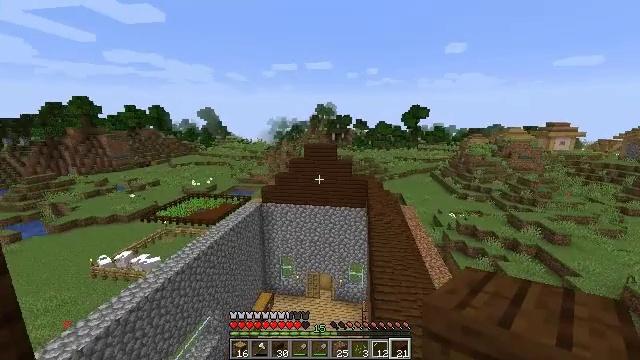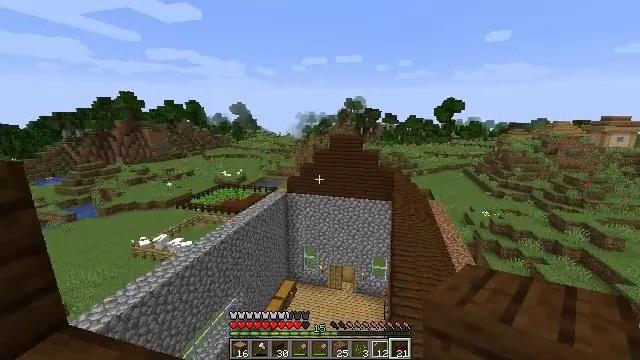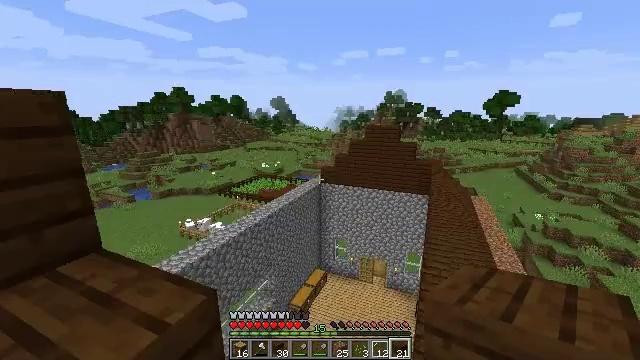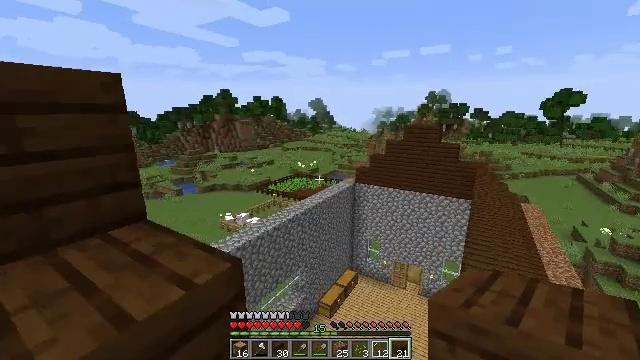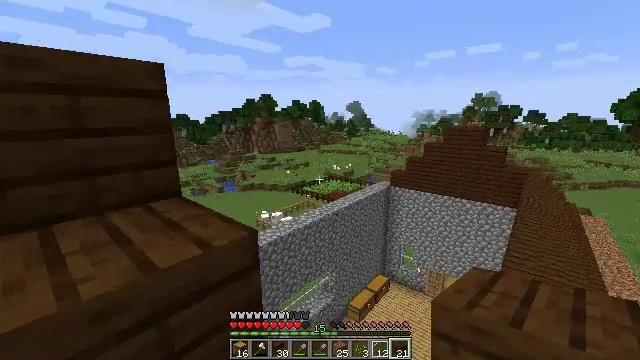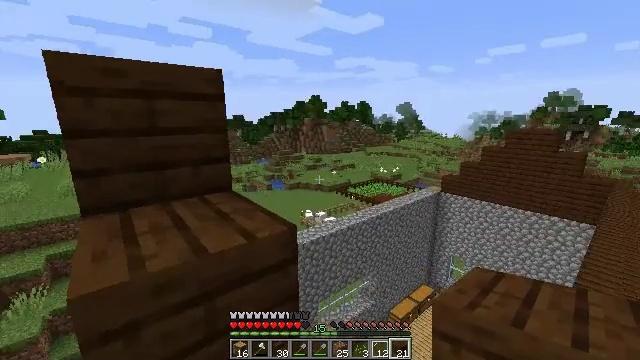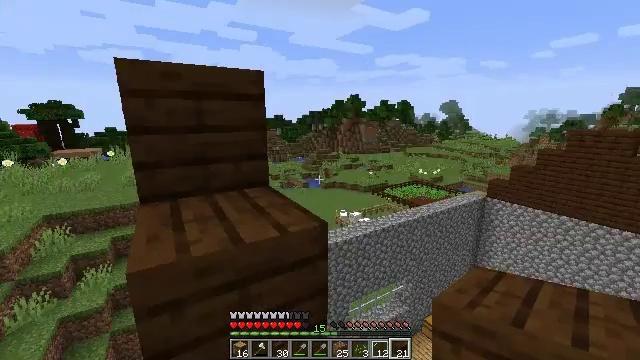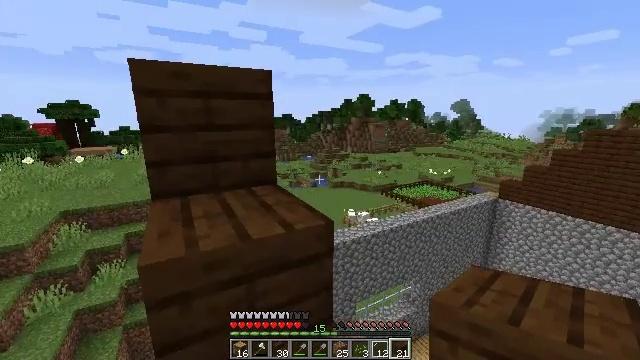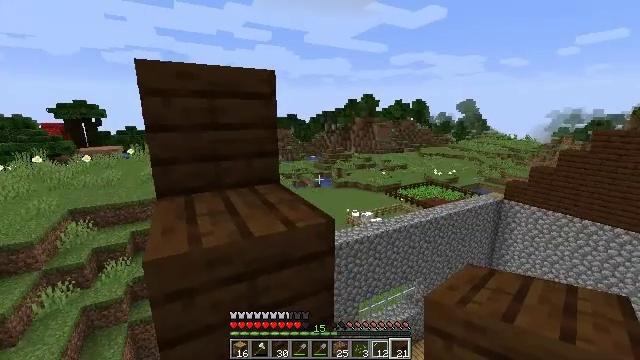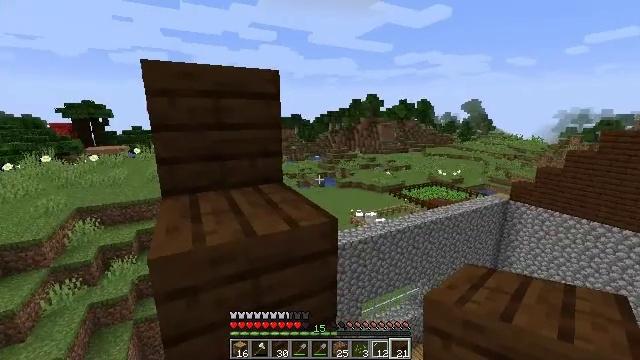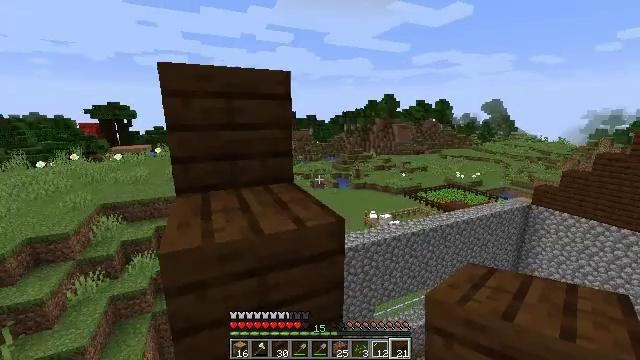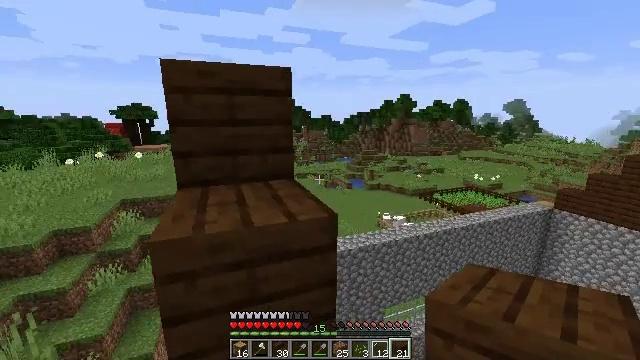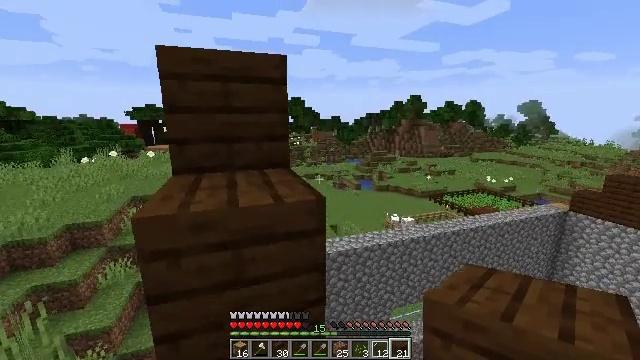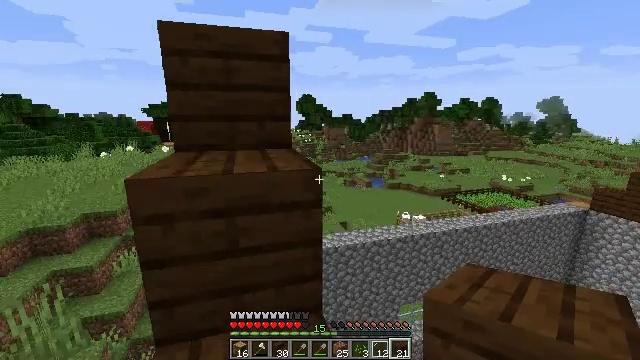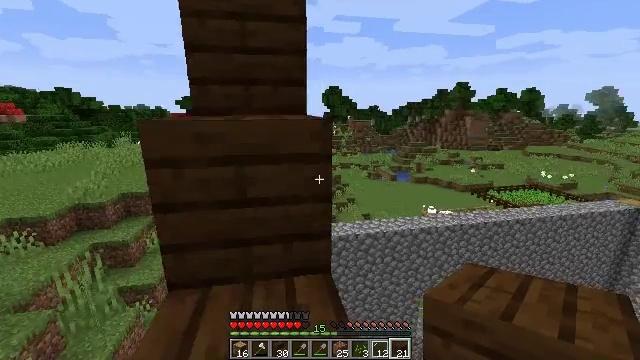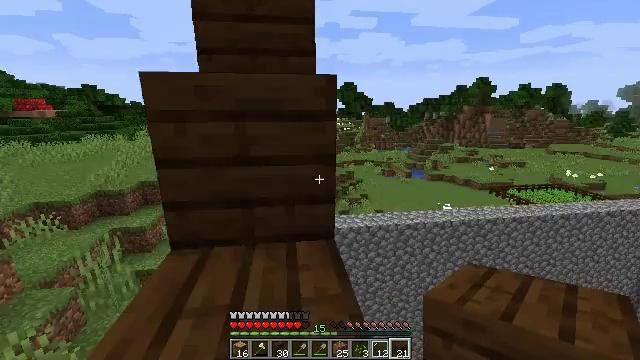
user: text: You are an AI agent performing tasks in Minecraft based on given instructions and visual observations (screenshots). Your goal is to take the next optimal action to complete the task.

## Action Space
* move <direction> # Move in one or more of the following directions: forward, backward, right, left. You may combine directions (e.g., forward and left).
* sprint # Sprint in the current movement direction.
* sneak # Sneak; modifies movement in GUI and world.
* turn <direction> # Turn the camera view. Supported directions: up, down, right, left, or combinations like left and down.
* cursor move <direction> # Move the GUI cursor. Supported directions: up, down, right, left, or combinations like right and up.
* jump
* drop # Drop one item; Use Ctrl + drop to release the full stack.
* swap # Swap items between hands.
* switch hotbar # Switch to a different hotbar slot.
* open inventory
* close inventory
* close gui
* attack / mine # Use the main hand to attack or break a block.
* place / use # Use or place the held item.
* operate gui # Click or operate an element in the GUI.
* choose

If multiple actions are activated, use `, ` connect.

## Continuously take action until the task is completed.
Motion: motion action
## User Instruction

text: Collect dark oak planks from a structure.
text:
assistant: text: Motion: move right, turn left and down
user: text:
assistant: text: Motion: turn left and down
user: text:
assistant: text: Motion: turn left
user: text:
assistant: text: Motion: turn left
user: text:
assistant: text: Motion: turn left
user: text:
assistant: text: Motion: turn left
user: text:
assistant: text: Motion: turn left
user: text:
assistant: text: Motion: no_op
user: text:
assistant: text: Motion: no_op
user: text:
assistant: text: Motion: move right, turn left
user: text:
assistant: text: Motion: move right, turn left
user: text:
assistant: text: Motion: move right, turn left
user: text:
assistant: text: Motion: turn left
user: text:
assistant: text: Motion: turn left and down
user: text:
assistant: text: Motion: move back, turn left
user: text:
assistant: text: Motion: move back, turn left
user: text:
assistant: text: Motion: move back
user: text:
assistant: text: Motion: no_op
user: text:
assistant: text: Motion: turn left
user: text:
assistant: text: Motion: no_op
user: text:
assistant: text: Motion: no_op
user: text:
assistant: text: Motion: no_op
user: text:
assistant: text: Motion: no_op
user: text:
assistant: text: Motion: turn left
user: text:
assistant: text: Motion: turn left and down
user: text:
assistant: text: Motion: move back
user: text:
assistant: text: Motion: move back, turn left
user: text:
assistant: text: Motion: no_op
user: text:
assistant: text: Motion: turn left and down
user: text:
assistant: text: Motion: no_op